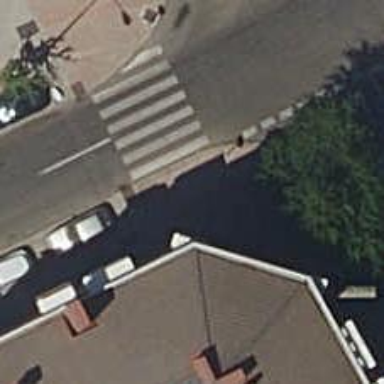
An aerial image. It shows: Sidewalk along the footway.